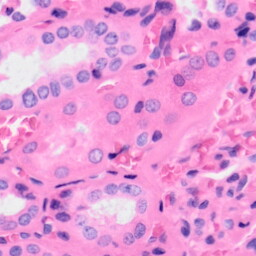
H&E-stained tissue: Kidney